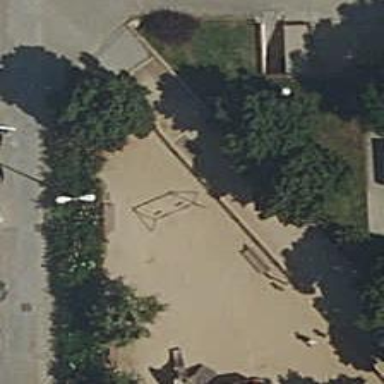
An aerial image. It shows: Playground area for leisure land.